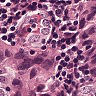
Metastatic tissue present: yes